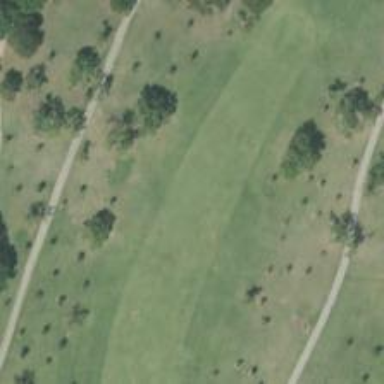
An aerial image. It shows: Golf hole.